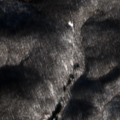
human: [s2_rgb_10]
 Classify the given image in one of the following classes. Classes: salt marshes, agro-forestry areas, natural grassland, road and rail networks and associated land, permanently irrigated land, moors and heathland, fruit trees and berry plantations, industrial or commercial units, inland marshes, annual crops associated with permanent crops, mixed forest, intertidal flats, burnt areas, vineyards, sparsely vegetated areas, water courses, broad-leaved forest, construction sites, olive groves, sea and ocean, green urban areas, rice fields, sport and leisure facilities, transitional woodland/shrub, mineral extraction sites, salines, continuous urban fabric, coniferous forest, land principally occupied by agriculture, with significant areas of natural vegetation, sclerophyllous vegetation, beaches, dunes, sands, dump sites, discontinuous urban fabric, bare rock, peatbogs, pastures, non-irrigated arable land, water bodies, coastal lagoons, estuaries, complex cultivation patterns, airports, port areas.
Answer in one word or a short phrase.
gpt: broad-leaved forest